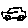
Label: car